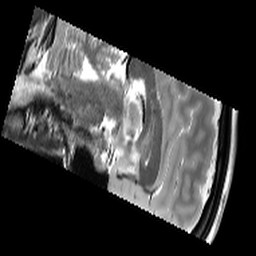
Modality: T2starw
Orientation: sagittal
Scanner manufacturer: siemens
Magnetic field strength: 3 T
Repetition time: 9.86 s
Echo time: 0.05 s